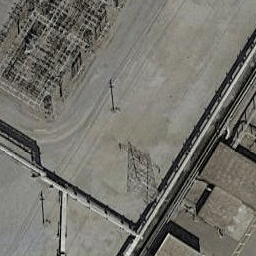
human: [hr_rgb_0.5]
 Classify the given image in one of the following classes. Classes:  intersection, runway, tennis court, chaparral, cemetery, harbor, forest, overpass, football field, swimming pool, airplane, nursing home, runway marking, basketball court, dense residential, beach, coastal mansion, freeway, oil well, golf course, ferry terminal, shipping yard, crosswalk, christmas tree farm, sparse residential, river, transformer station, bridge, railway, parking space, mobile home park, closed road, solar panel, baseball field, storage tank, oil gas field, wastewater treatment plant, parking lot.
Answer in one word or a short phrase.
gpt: transformer station